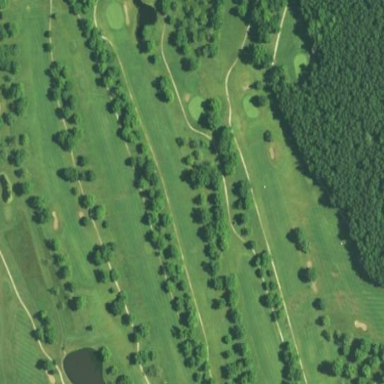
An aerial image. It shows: Golf course surrounded by greenery.